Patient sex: F
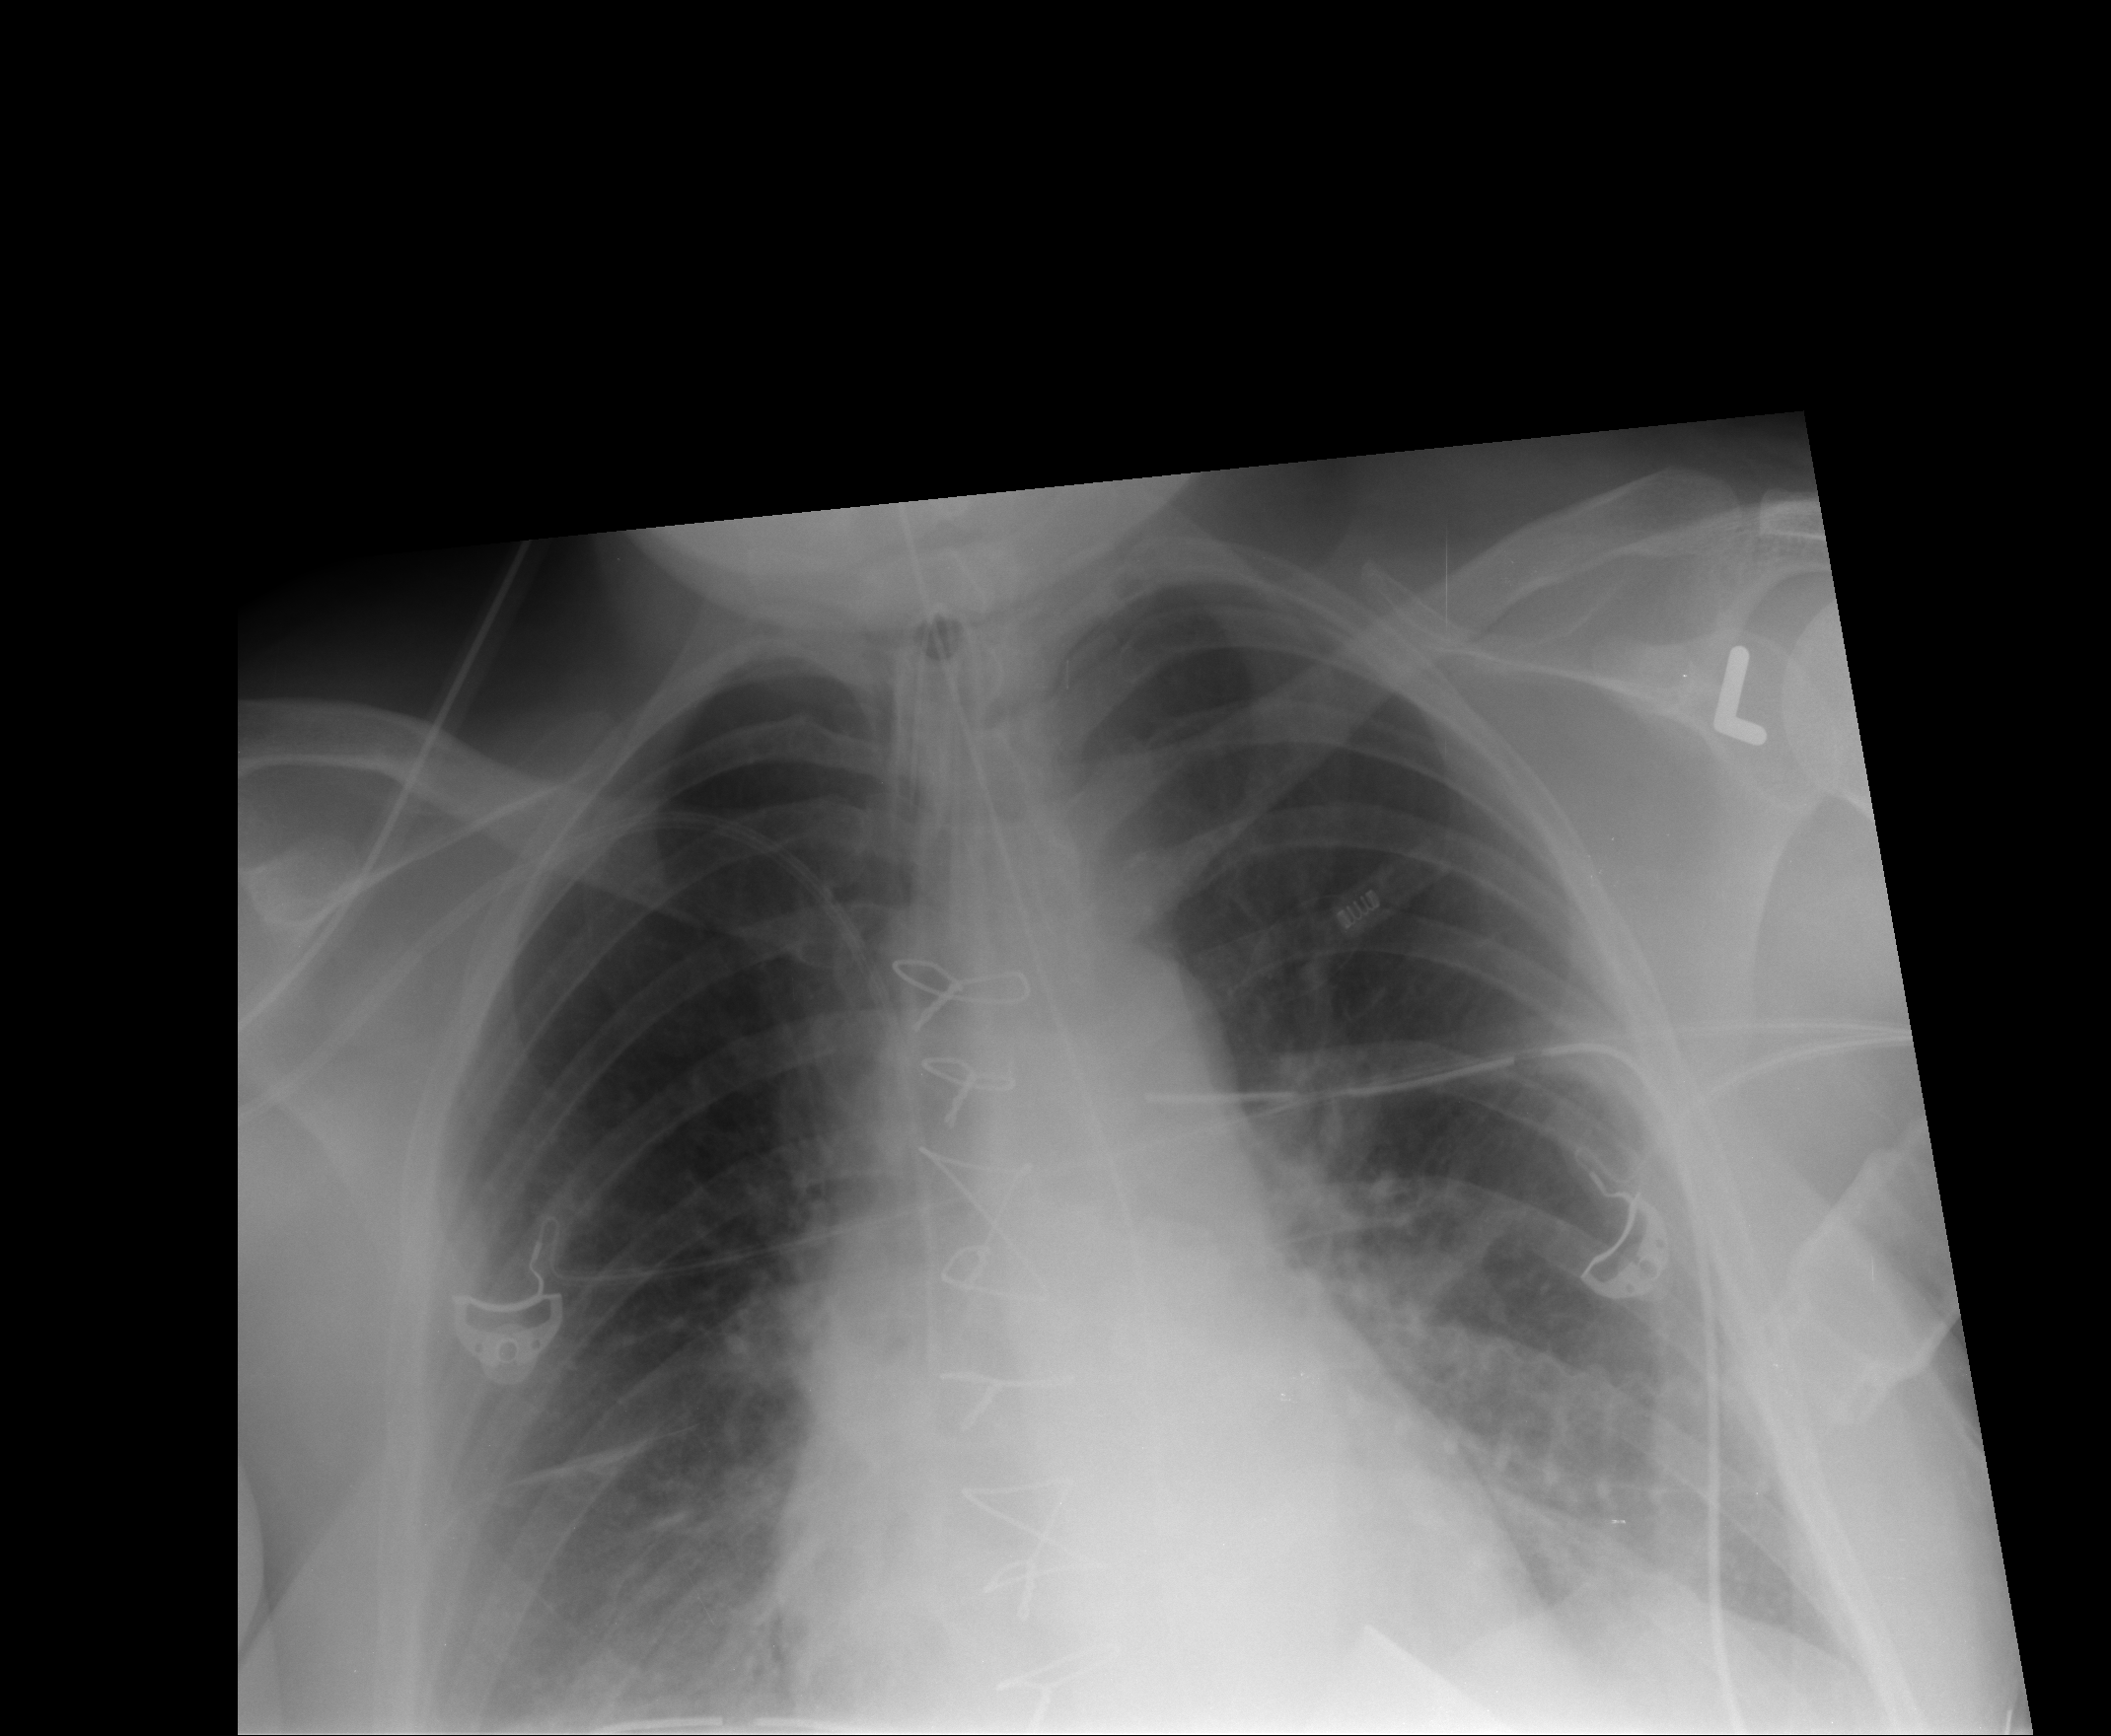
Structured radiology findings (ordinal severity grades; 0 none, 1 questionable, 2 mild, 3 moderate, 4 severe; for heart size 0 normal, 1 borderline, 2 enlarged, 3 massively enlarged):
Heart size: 0
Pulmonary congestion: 2
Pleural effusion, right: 1
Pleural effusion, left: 1
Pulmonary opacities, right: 0
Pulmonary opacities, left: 0
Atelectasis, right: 2
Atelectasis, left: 2